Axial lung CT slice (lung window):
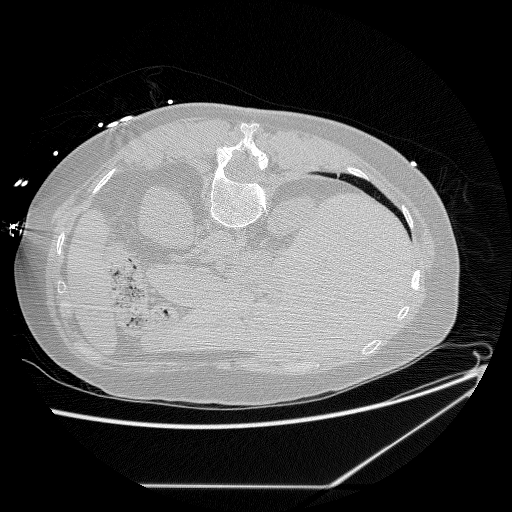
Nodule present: no